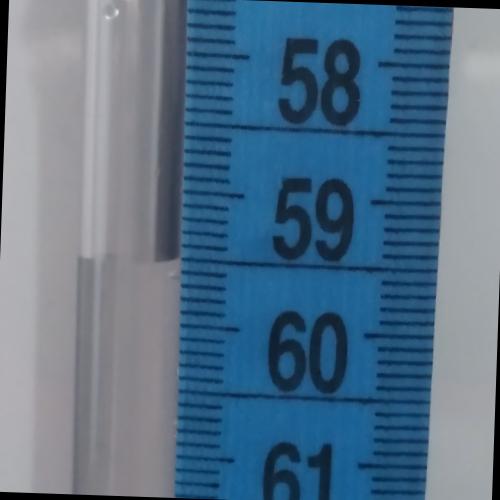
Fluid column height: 59.5 cm